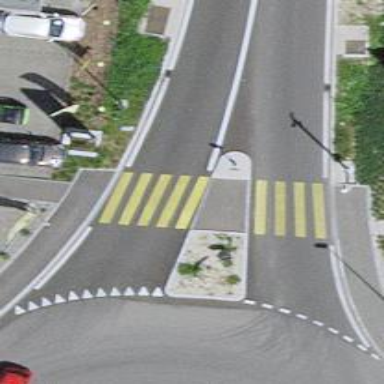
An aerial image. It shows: Marked road crossing.